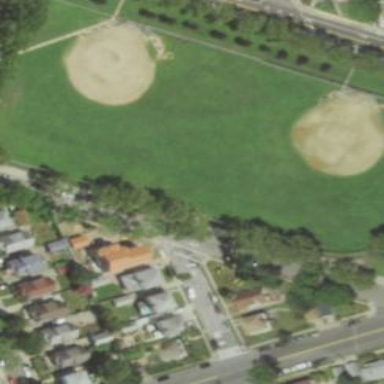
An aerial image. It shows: Baseball pitch for leisure land.